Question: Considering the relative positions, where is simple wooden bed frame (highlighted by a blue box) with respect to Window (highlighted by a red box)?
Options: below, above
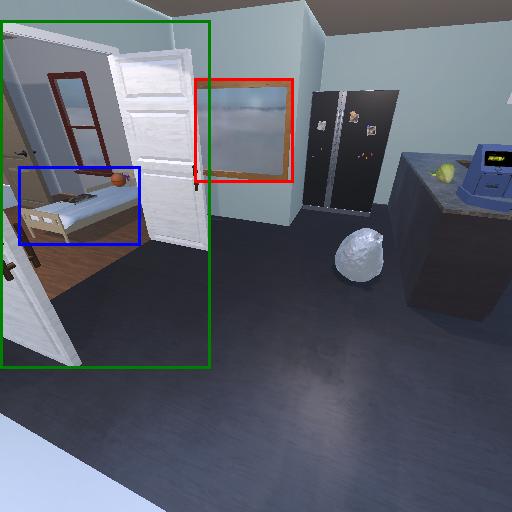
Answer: below